Question: I have a .js file that normally gets executed by 'cscript.exe' (i.e. is and cannot be run there).
I know, that I can feed 'cscript.exe' the '//X' parameter in order to get asked for a debugger to choose. Ok. That's fine.
I select "Visual Studio 2005 Debugger", IDE comes up, execution stops on the first line. Fine.
Script terminates (or I terminate it), I edit something and want to debug it again.
Simple thought would be just to hit and run the debugger again. But this doesn't work. VS just tells me that it couldn't find any debugging symbols in 'cscript.exe':

What now? Starting 'cscript.exe' from the command line again for each debug run is quite cumbersome in my opinion.
Also hints for other debugging tools would be appreciated.
---
The <URL> is pretty close. I create a dummy console application, compile and the debugger comes up. However, two things are not perfect
1. cscript.exe always asks for the debugger to use (which instance of VS). Could this be overcome by specifying a certain debugger instance directly in the command line?
2. In order to fire a post-build event, there have to be some modifications in the sources. Currently, I simply add/delete a blank line to trigger building of my dummy project. Is there a way to always execute the post-build script, even if nothing has changed?
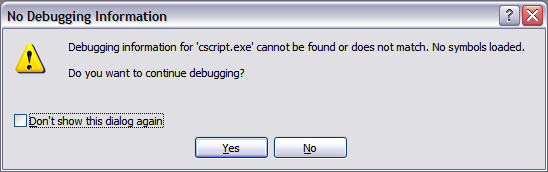
Answer: There might not be a way to attach the debugger to 'cscript.exe' itself, but you may be able to create a post-build event that runs a batch file that executes the 'cscript.exe //x myScript.js' command so that every time you build, it executes for you automatically.
See this for more information on post-build events: <URL>